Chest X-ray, PA view. Patient: 55 years old, sex F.
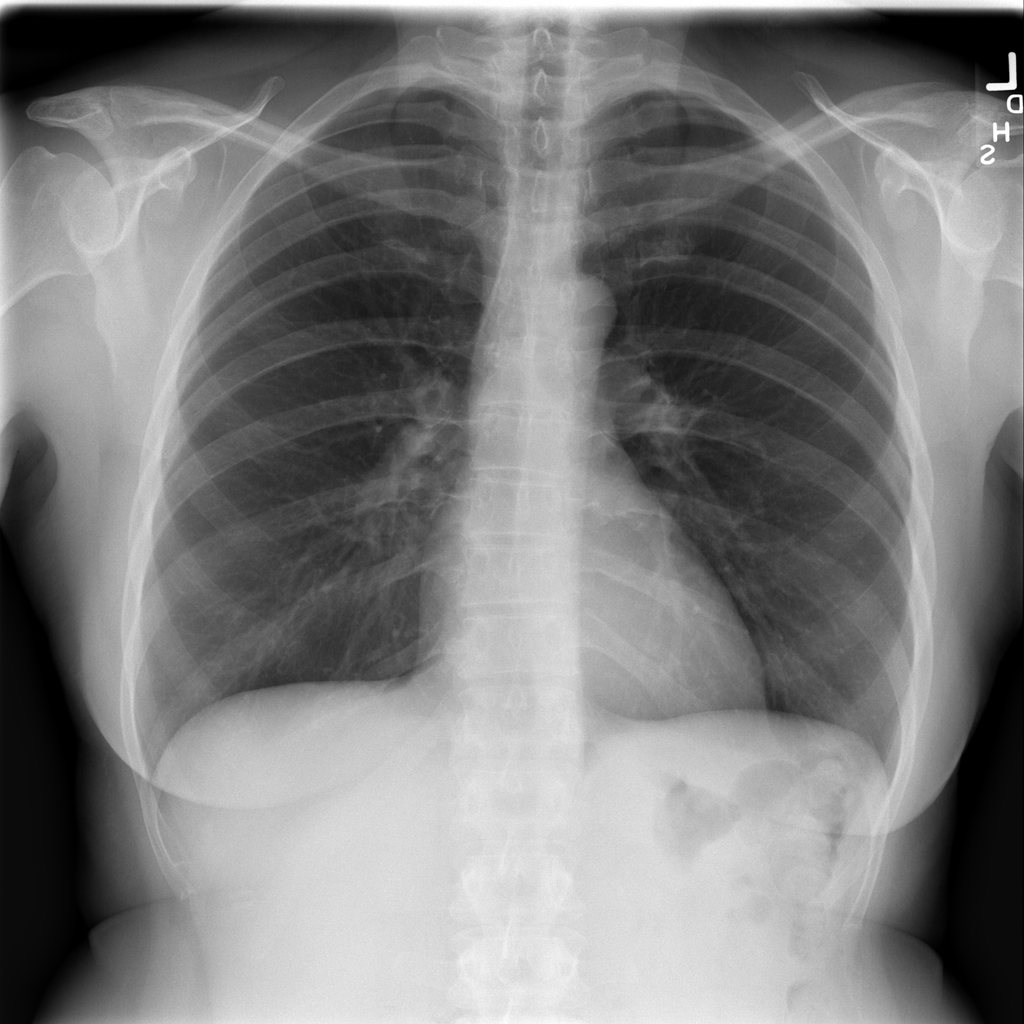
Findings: No Finding